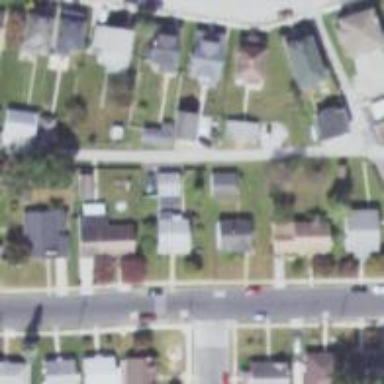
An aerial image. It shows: Alley classified as service road.